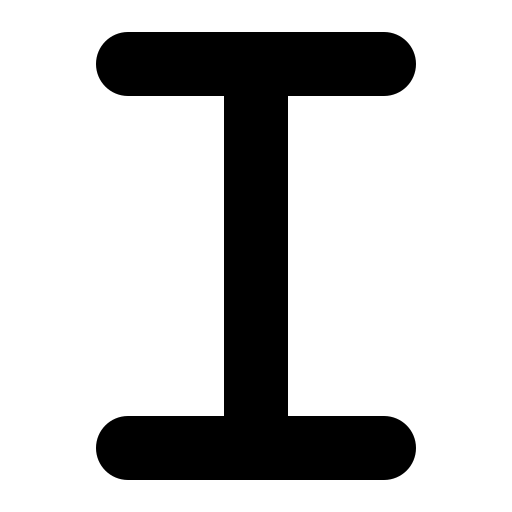
Tags: icon, FontAwesome, fa-icon, solid, i